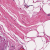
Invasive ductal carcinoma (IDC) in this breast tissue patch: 0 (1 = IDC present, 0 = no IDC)